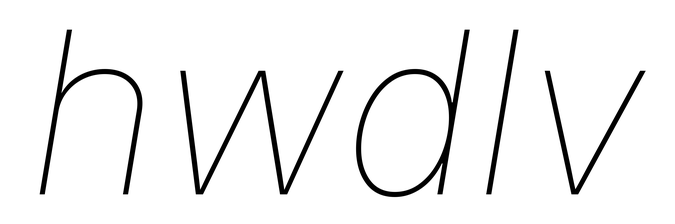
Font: Inter-Italic_Thin_Italic